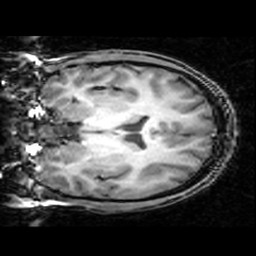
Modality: T1w
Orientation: coronal
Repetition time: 0.008948 s
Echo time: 0.001784 s